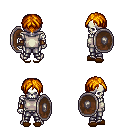
a pixel art fantasy rpg character, male body template, skeleton, white sleeveless shirt, metal pants, dark blonde parted hairstyle, cloth bracers, brown slippers, shield, four views (front, back, left, right), 2x2 character sprite sheet, small pixel art, hard edges, no anti-aliasing